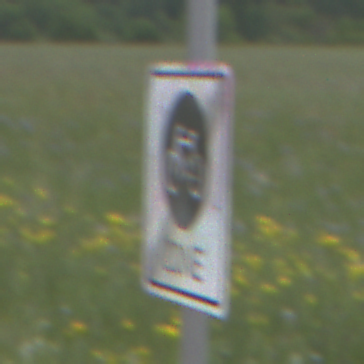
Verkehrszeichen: EndeFahrradzone
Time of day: Midday
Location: Outdoor (RoadRail)
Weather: PartlyCloudy
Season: NotSpecified
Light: Natural